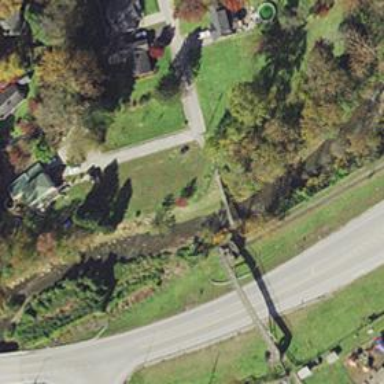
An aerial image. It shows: Footway on bridge.